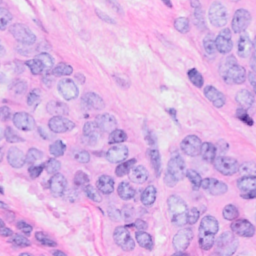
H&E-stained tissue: Breast